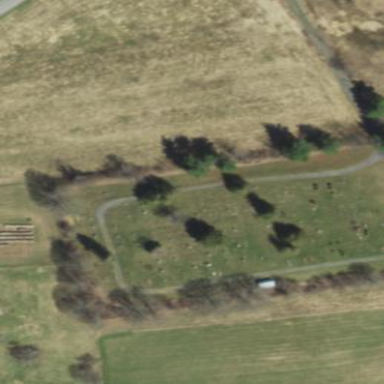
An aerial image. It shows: Cemetery.